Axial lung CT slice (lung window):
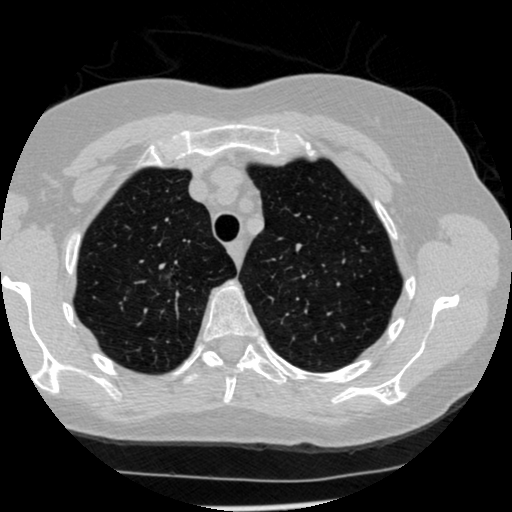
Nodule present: no